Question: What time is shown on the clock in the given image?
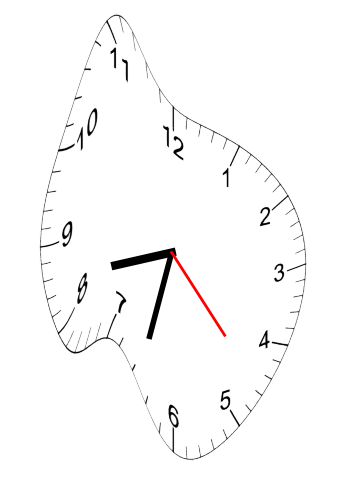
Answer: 08:32:23